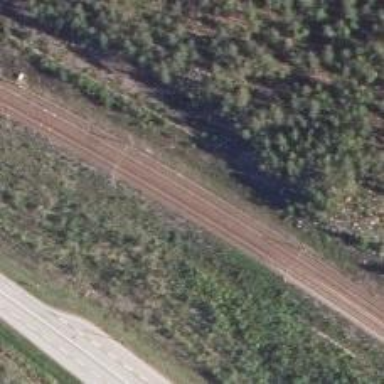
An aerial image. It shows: Continuous rail railway with electrified contact line.